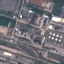
Land use / land cover class: Industrial